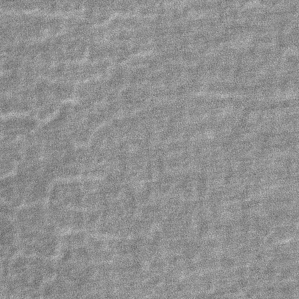
Label: frost